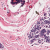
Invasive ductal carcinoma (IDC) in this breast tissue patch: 0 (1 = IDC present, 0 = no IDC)